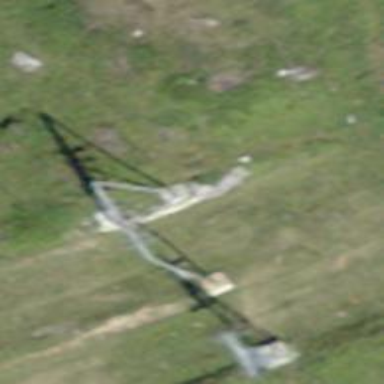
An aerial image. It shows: Pylon used for aerialway.